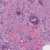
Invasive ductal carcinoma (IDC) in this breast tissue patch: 1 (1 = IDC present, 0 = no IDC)